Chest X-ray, PA view. Patient: 34 years old, sex F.
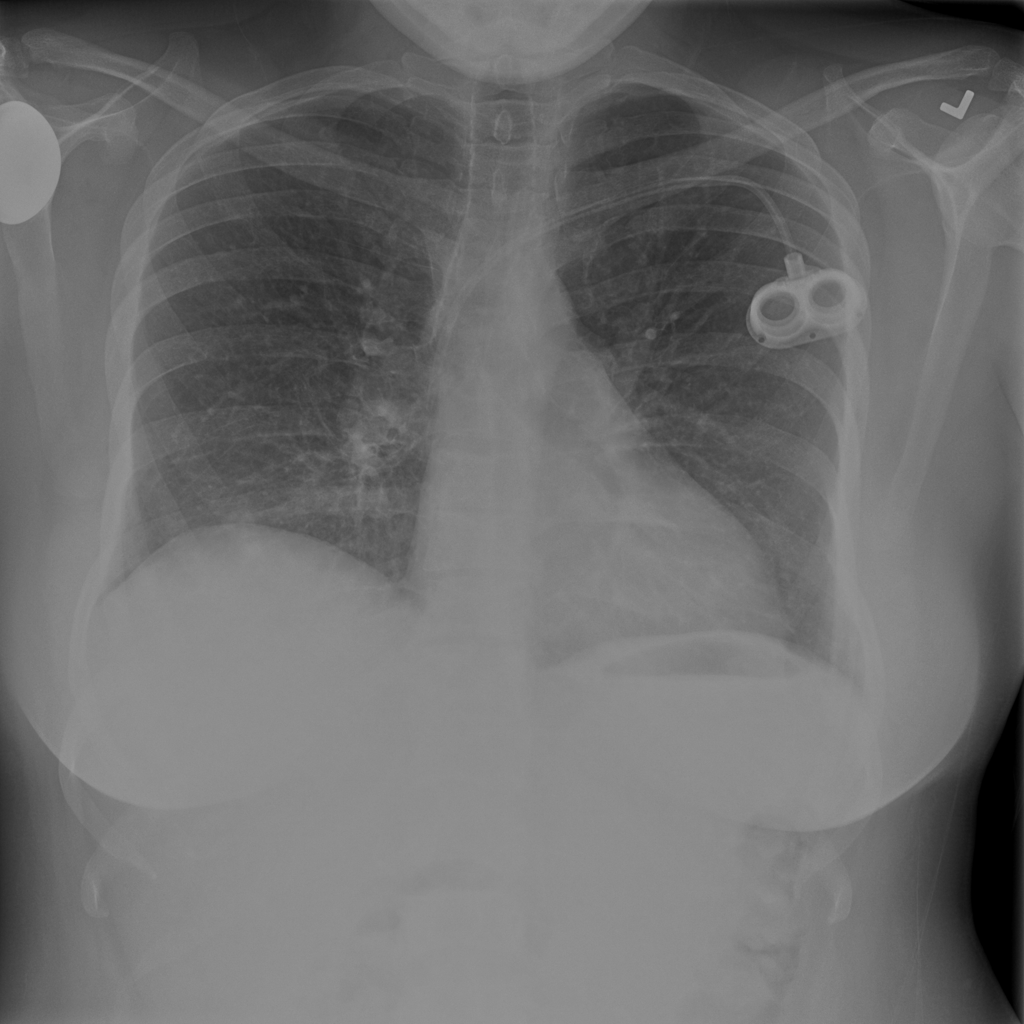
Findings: No Finding